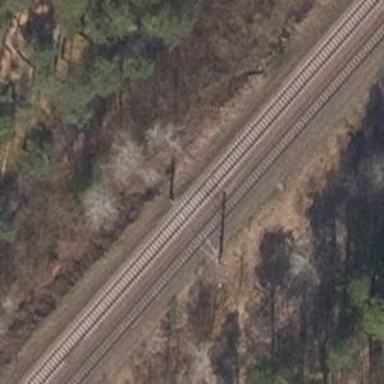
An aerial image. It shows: Milestone along the railway with catenary mast.